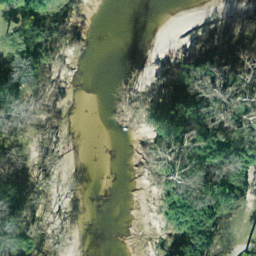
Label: river